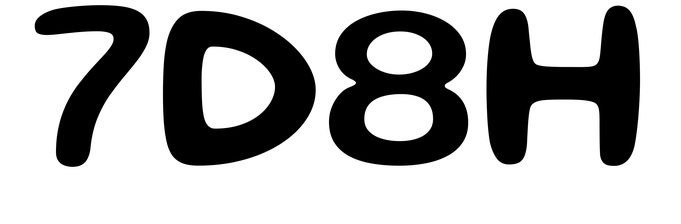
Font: Gluten_Medium